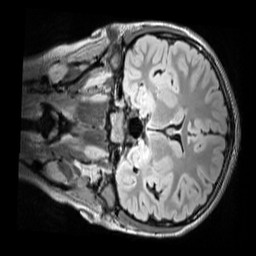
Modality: FLAIR
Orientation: coronal
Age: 11
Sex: female
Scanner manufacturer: siemens
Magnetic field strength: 3 T
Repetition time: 5 s
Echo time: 0.388 s